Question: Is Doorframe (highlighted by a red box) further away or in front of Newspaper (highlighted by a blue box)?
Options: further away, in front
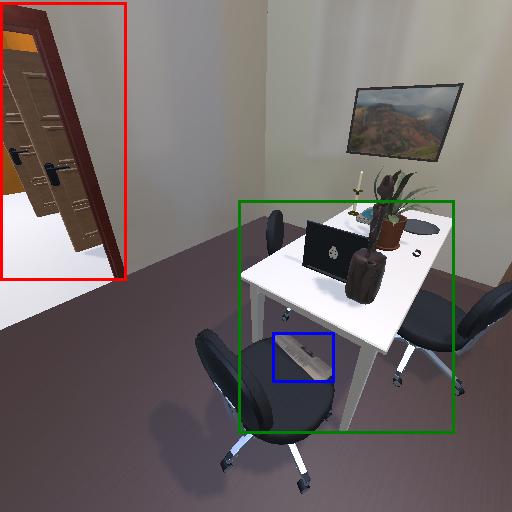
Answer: further away